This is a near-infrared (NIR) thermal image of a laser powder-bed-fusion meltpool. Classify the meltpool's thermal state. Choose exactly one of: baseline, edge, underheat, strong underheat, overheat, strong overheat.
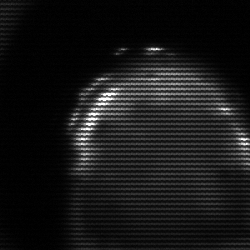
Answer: edge